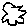
Label: hexagon